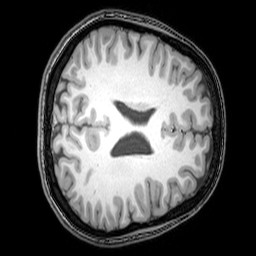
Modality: T1w
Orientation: axial
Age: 22
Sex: female
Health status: healthy
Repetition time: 0.081 s
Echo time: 0.037 s